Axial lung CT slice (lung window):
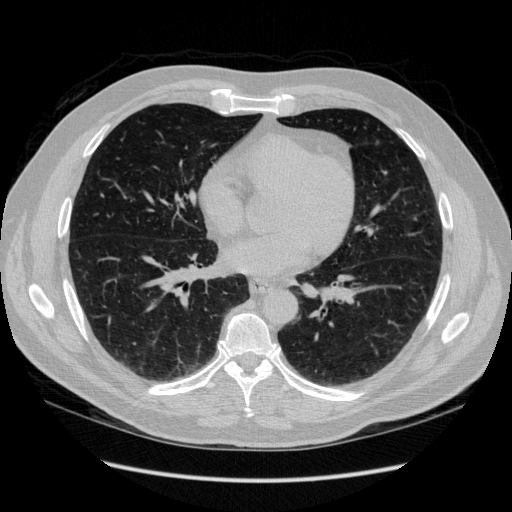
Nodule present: no